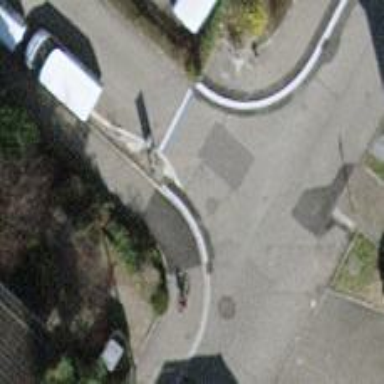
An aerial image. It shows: Uncontrolled and unmarked road crossing.